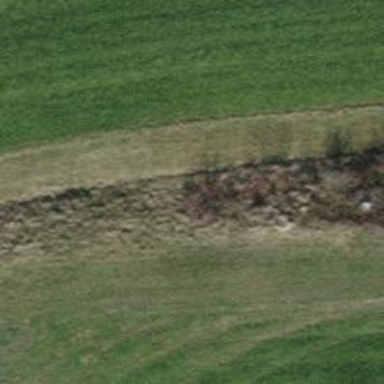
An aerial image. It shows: Hedge barrier.